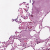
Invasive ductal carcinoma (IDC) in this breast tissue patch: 0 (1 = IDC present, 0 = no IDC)